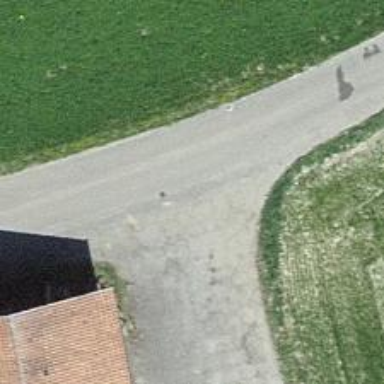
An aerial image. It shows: Well-maintained track road with grade 1 tracktype.